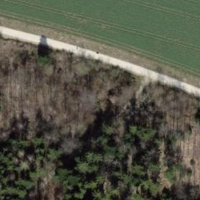
EUNIS habitat code: 44
Species observed at this site:
Medicago sativa